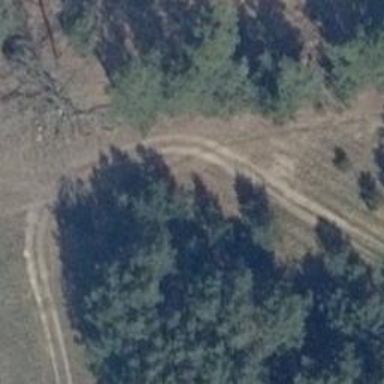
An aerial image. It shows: Track with very rough surface.